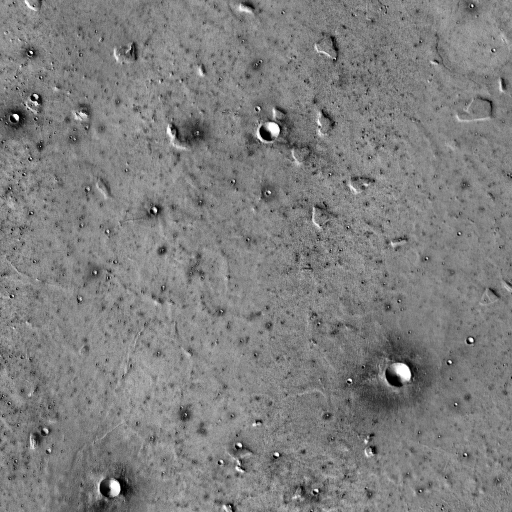
Crater classes present: Background, Other, Buried, Secondary